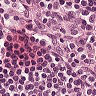
Metastatic tissue present: no